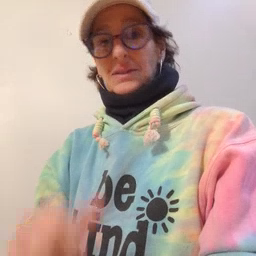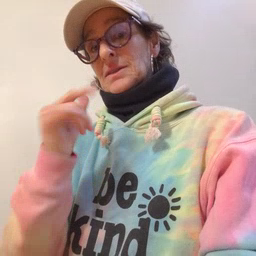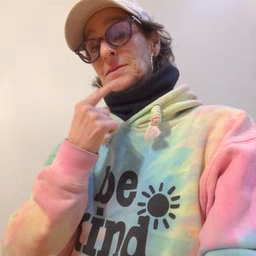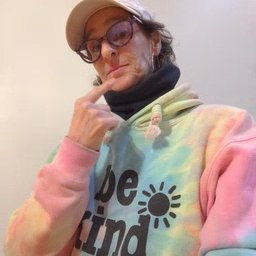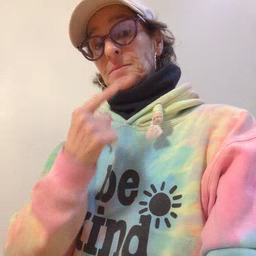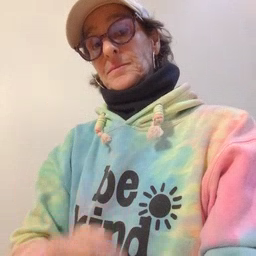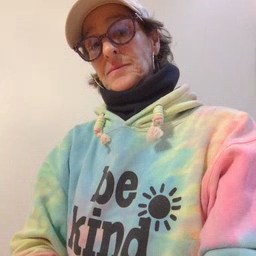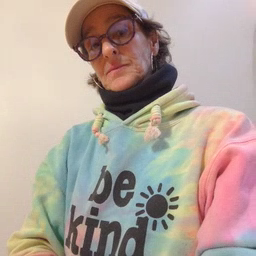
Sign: say